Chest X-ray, PA view. Patient: 68 years old, sex M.
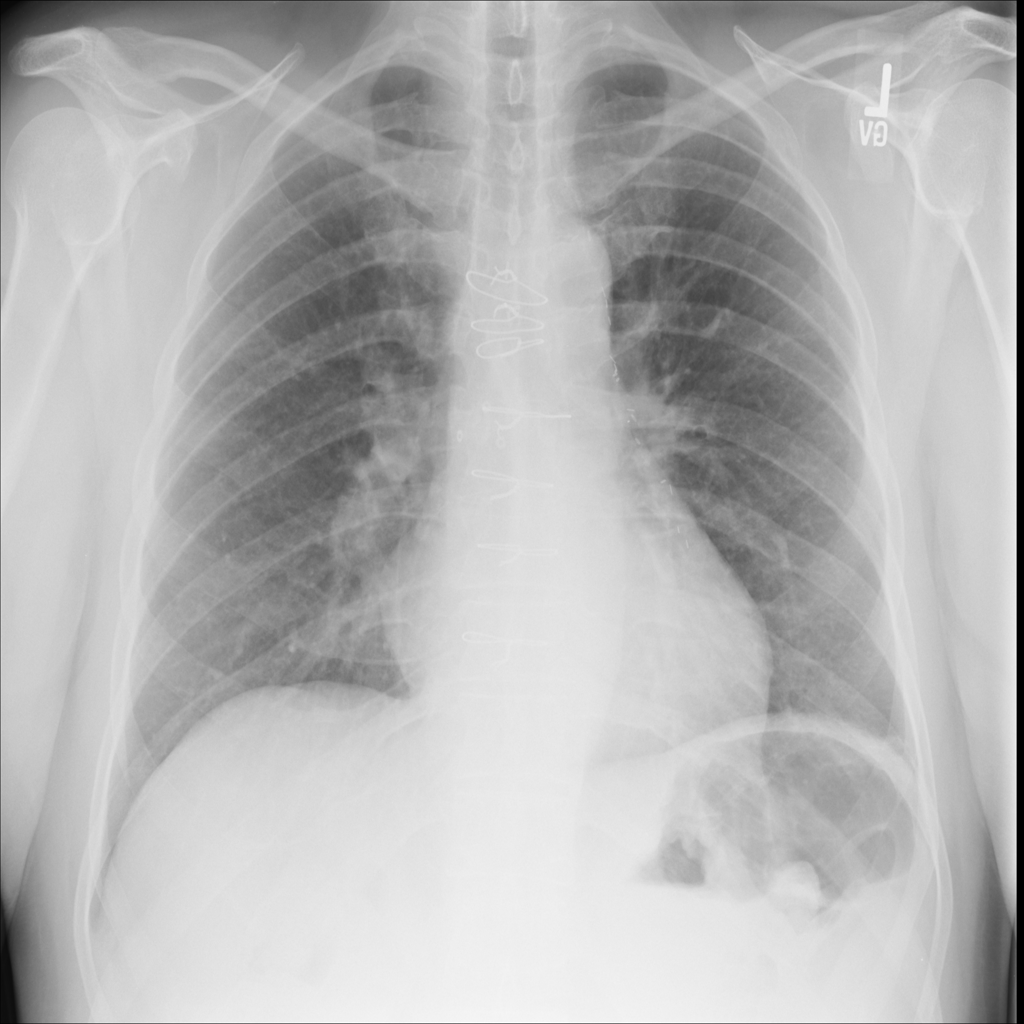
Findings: No Finding